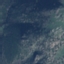
Land use / land cover: HerbaceousVegetation